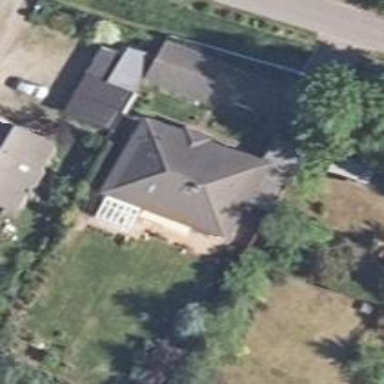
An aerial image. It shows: Hipped roof house.